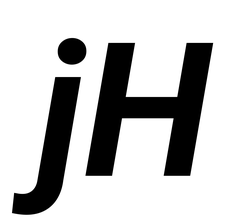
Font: Roboto-Italic_Bold_Italic